Aerial crown-view tile of a tropical tree (Barro Colorado Island, Panama), acquired 20241014:
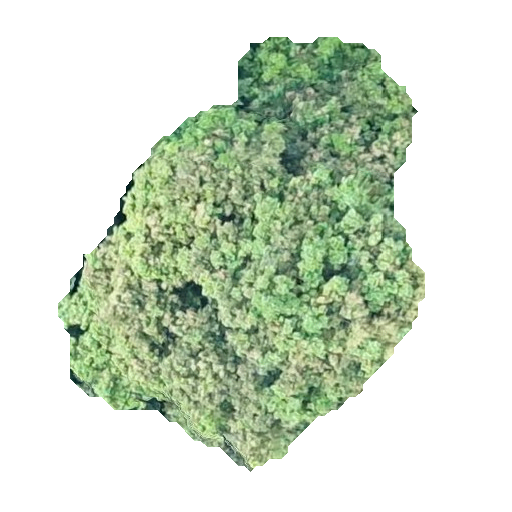
Species: Prioria copaifera
GBIF accepted scientific name: Prioria copaifera
Crown area: 160.635 m²